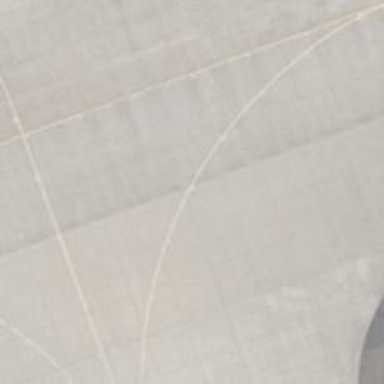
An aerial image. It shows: Concrete taxiway at the airport.